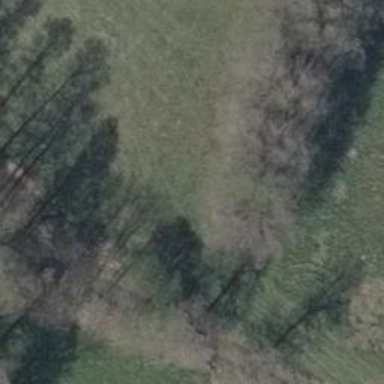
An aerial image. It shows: Row of deciduous broadleaved trees.